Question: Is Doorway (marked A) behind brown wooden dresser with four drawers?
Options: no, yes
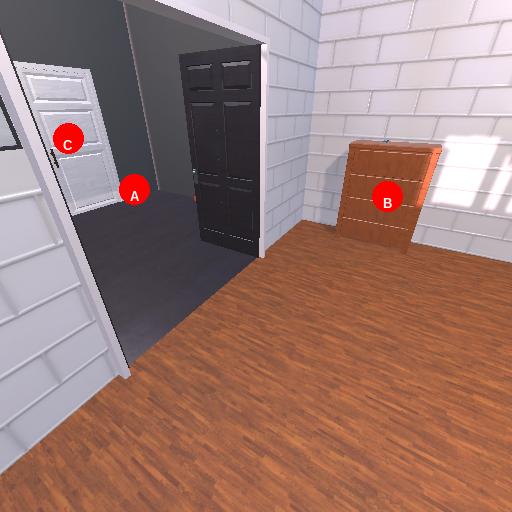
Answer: no